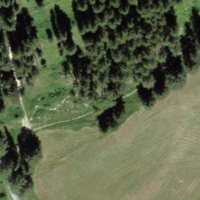
EUNIS habitat code: 45
Species observed at this site:
Cynoglossum officinale